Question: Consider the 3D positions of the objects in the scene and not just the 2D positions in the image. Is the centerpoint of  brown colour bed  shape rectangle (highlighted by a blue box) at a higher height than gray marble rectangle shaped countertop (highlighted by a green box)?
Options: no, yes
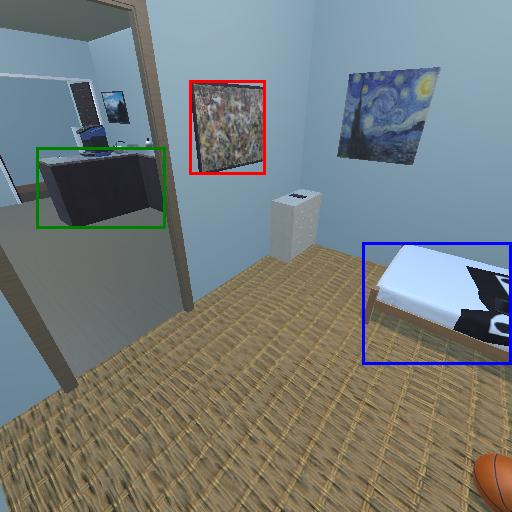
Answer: no